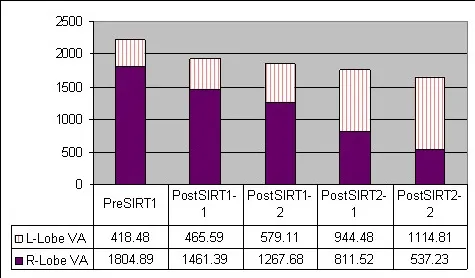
Graph analysis of left and right hepatic lobe volumes during the course of the treatment. Note the progressive increase in left lobe volume with concurrent decrease in the right lobe volume.
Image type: chart (chart)